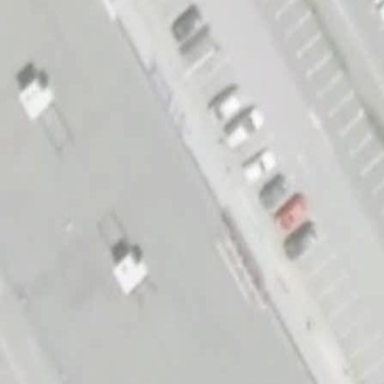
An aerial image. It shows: Supermarket located in building.